Question:
The ValueList variable is defined as Dictionary(Of String, String)
The watch values captured show the data (tmpData) has a value of "1".
The ValueList is defined such that the replacement value for "1" is "Project Resource" as can be seen form the expansion of the SSGCol.ValueList Watch variable.
However, when I try to access the value I receive a KeyNotFoundException
I have done this sort of thing thousands of times in the past, but for some reason today I cannot get it to work. I must be missing something really obvious and need someone to take a fresh look and give me a slap when they see my obvious mistake.
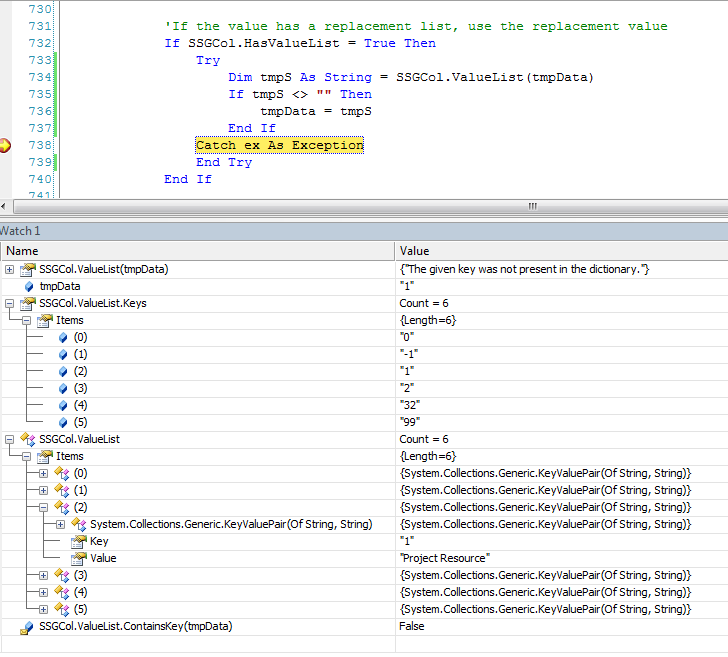
Answer: Perhaps there are some unprintable characters in the string. Try comparing the bytes in the strings, for instance:
'''
Dim bytes() As Byte = System.Text.Encoding.Unicode.GetBytes(tmpData)
'''